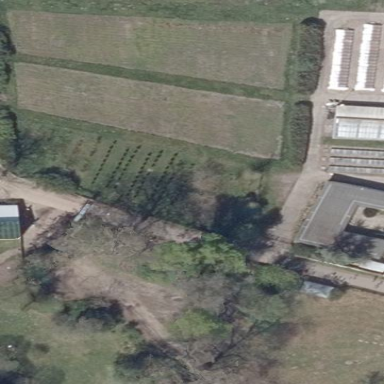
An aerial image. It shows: Plant nursery area.